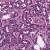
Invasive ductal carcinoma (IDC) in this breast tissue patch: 1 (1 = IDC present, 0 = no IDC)